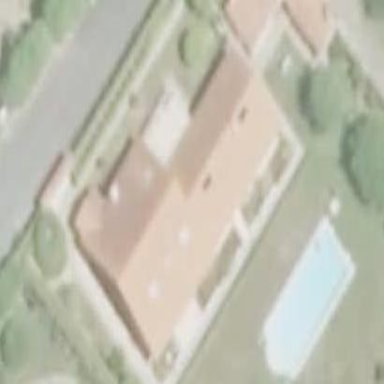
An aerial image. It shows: Simple house.